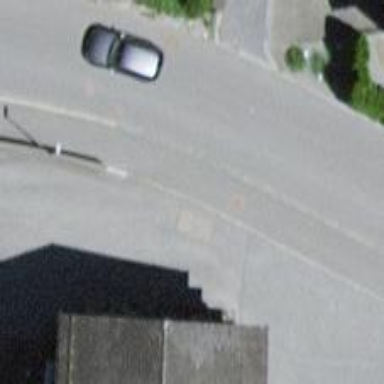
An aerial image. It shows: Asphalt road in residential area.